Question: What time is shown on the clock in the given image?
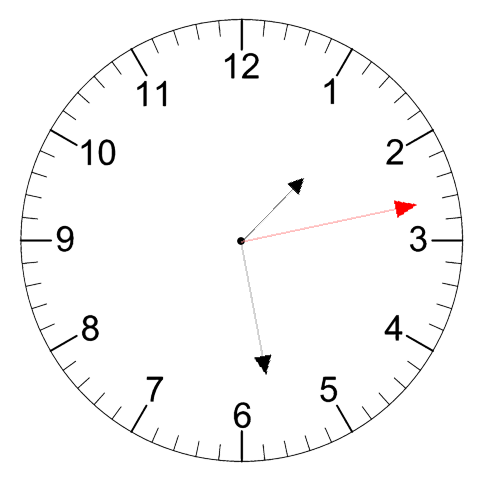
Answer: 01:28:13